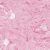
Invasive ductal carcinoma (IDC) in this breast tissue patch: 0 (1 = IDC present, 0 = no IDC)